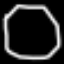
Label: octagon